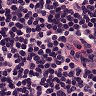
Metastatic tissue present: no